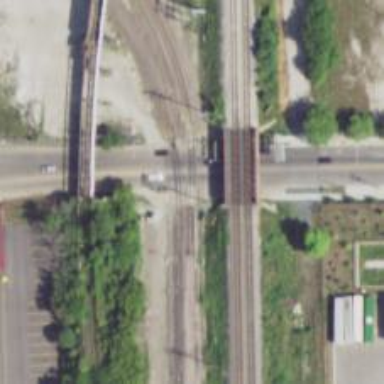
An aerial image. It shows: Railway crossing.